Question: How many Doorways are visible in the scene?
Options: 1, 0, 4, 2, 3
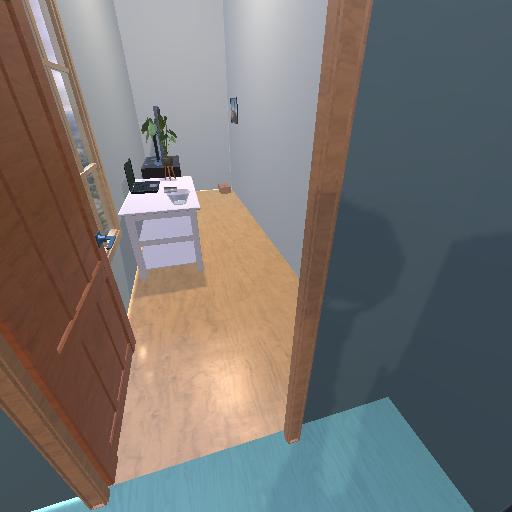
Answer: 1